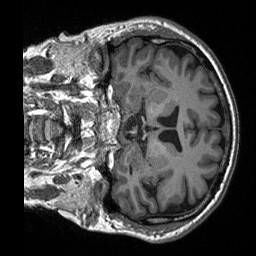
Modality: T1w
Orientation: coronal
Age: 49
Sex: male
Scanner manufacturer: siemens
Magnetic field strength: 3 T
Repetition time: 2.4 s
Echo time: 0.00226 s